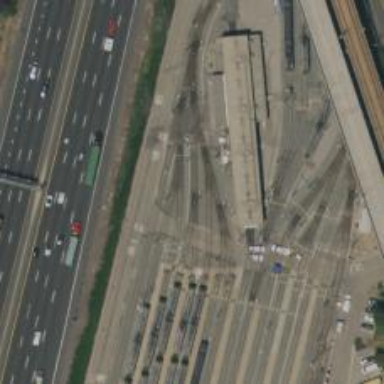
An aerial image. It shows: Light rail yard with electrified contact lines.